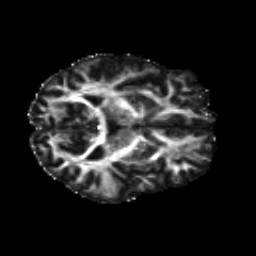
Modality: FA
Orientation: axial
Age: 32
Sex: male
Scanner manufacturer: siemens
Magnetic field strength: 3 T
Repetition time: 8.6 s
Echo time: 0.095 s